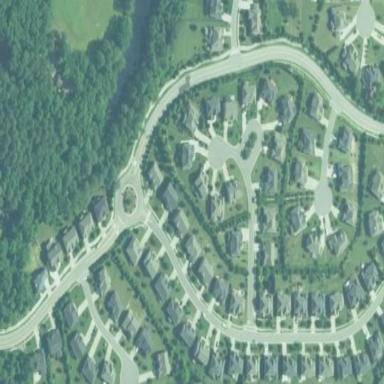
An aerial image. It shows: Residential area within neighborhood.